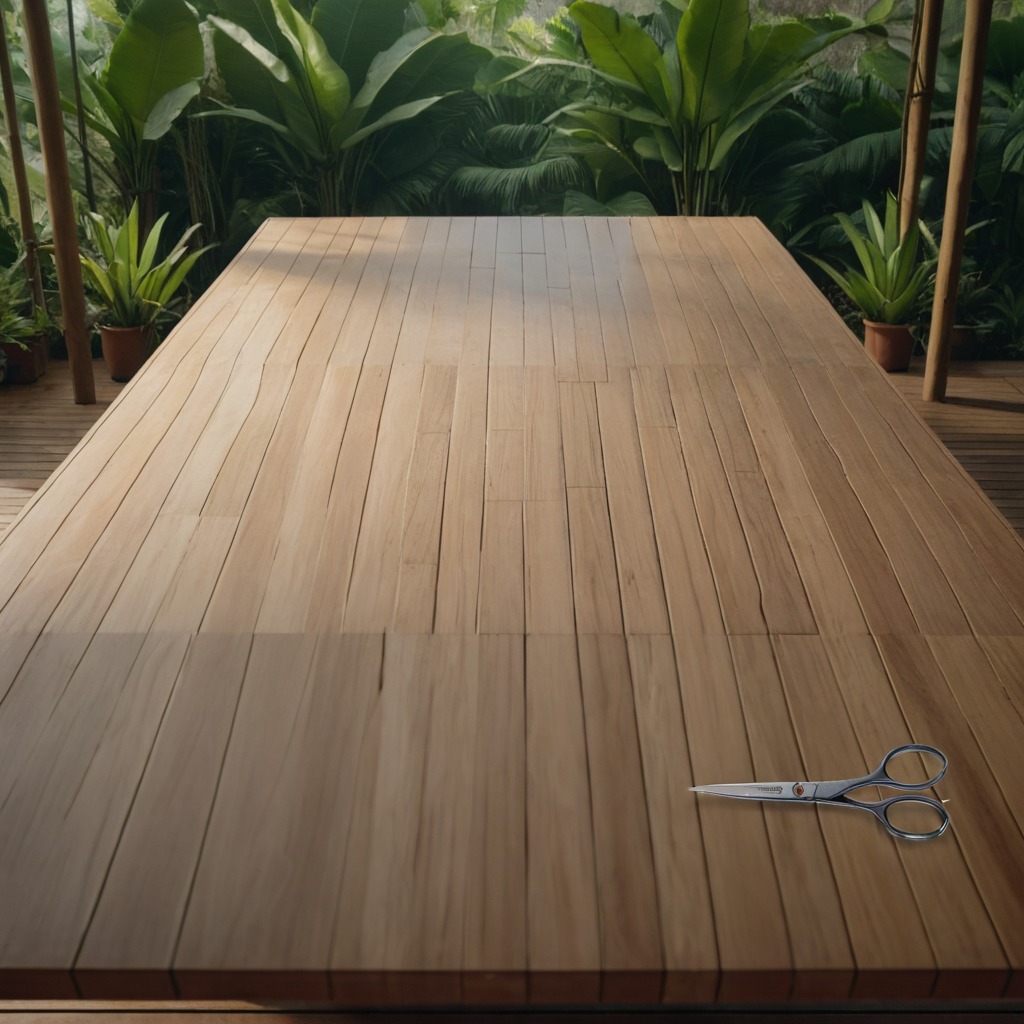
A scissor lying on a wooden table inside a jungle field workshop tent humid ambient light worn but